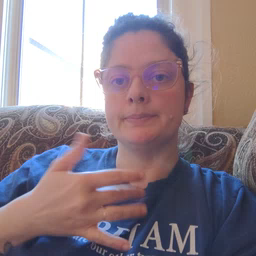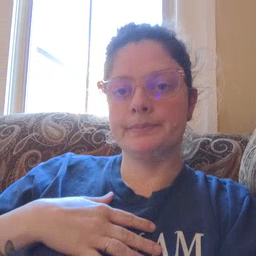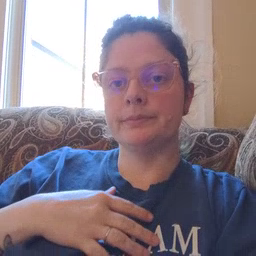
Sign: giraffe